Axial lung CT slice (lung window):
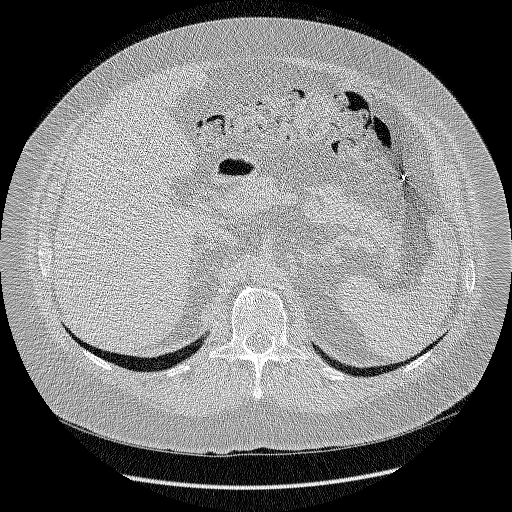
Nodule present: no